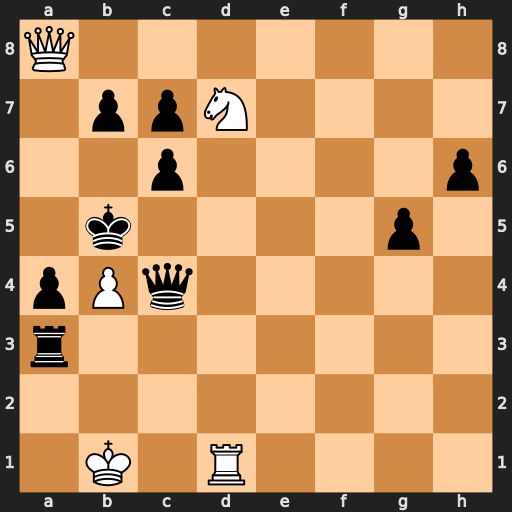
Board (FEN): Q7/1ppN4/2p4p/1k4p1/pPq5/r7/8/1K1R4
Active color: w
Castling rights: -
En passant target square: -
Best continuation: Qxb7#